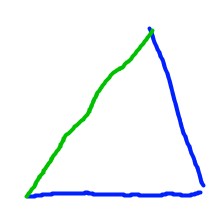
Shape: triangle